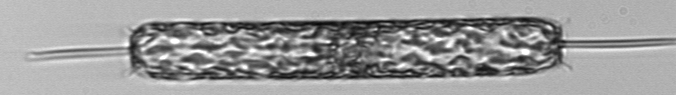
Label: Ditylum_brightwellii